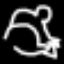
Label: frog